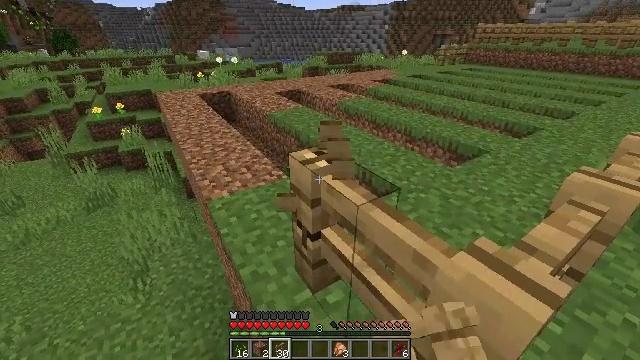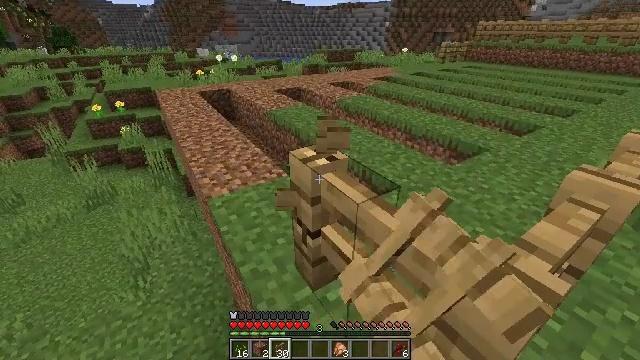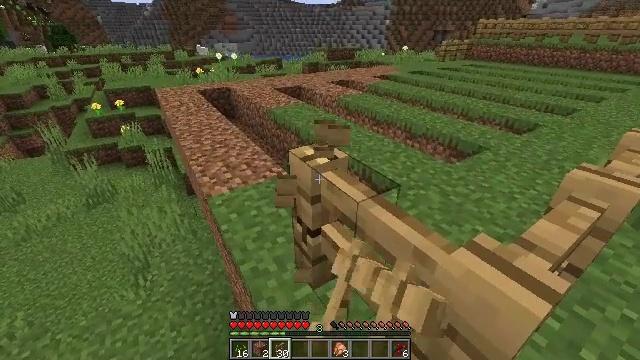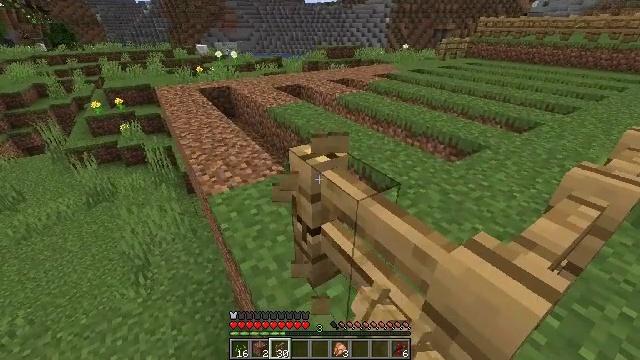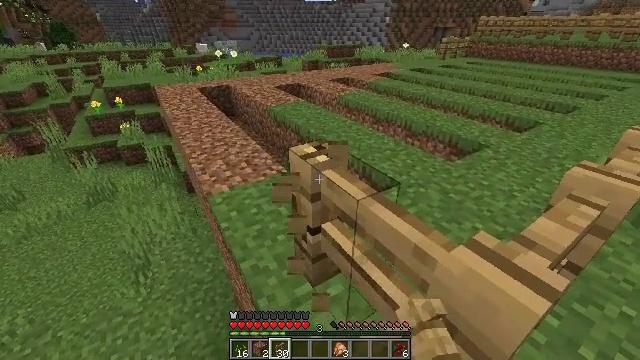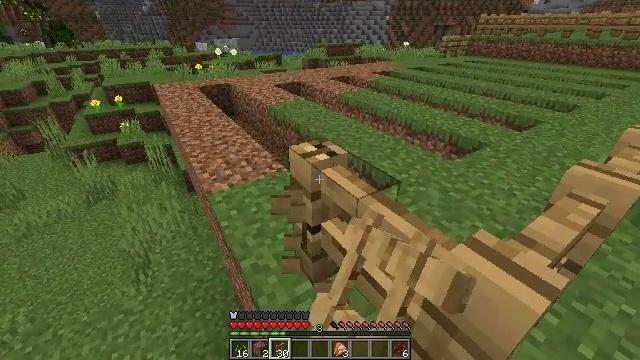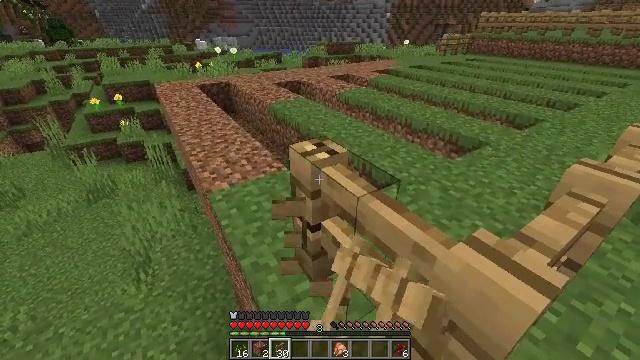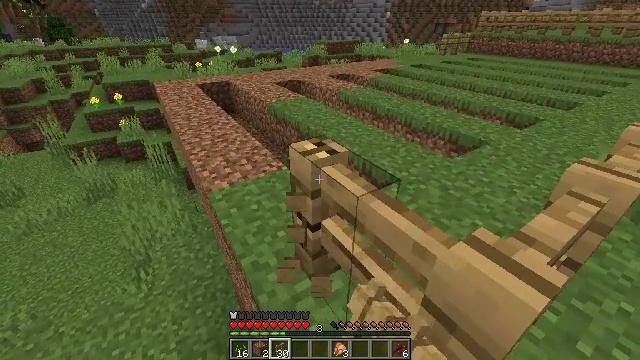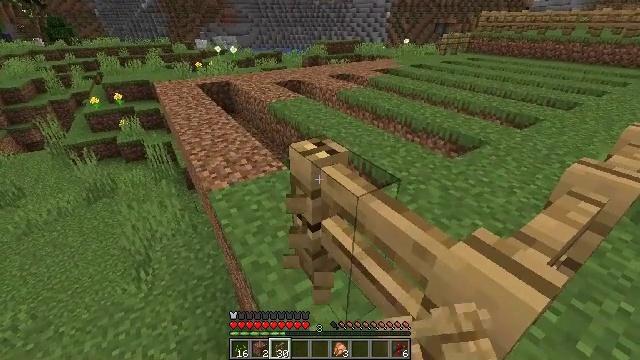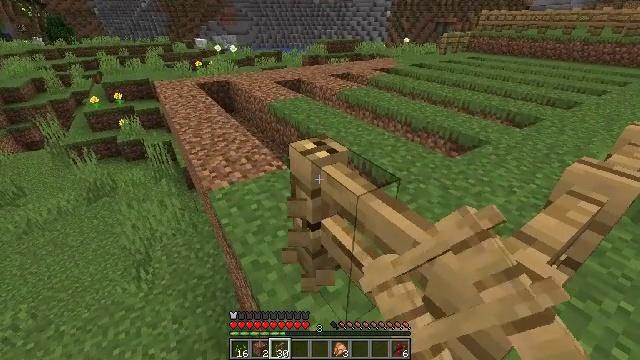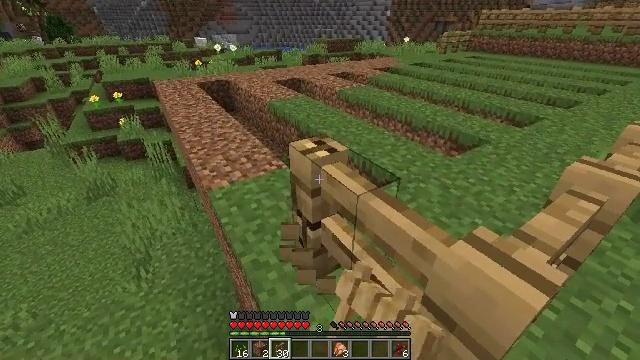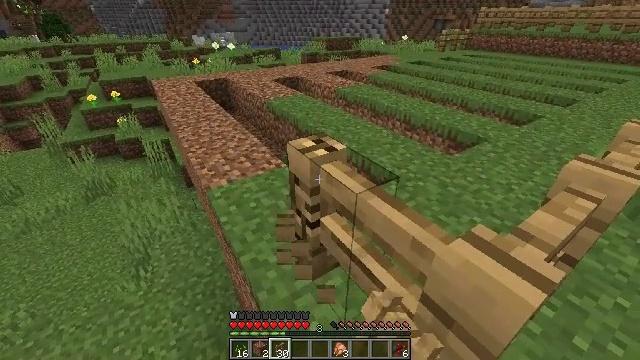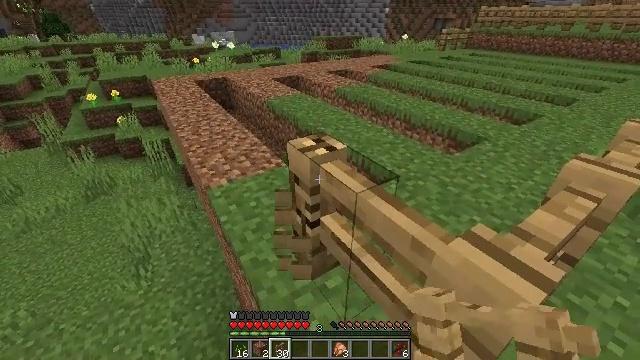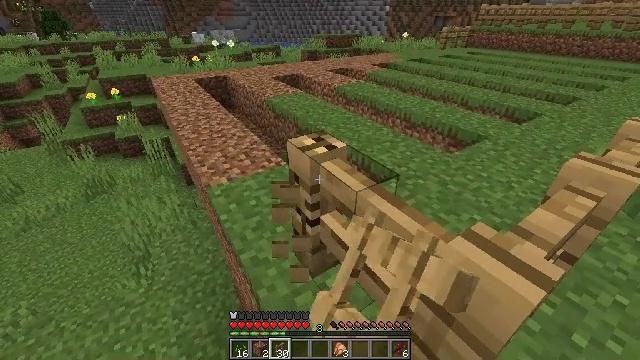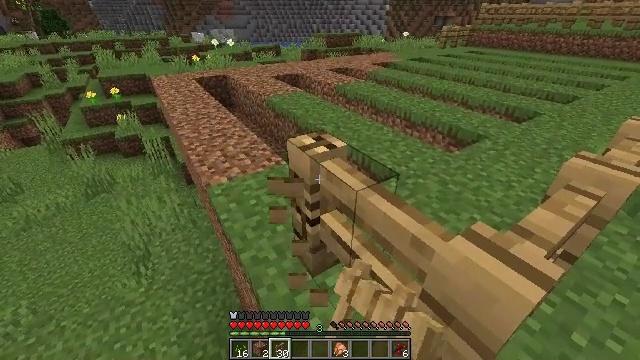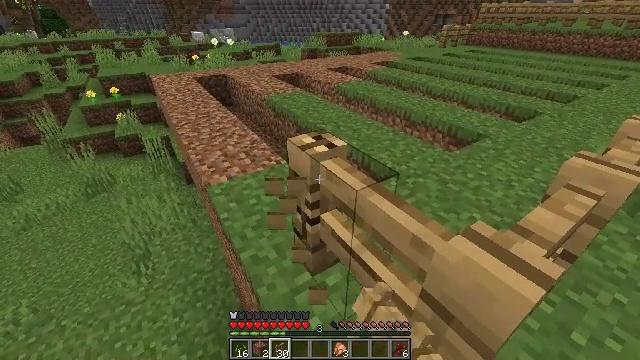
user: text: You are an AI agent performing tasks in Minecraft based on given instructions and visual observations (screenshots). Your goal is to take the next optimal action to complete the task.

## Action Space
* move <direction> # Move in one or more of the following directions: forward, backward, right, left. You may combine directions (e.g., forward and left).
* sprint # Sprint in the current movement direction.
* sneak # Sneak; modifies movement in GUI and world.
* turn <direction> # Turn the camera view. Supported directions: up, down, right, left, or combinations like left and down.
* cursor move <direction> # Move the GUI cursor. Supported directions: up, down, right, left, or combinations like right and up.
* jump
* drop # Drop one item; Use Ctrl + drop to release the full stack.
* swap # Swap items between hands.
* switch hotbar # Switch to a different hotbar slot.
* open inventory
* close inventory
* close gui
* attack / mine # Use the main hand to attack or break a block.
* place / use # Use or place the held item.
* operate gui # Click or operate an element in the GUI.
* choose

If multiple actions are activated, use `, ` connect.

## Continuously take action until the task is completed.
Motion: motion action
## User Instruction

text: Remove the oak fence from its place.
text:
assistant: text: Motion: attack / mine
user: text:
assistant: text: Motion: attack / mine
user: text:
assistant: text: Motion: attack / mine
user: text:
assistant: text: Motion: attack / mine
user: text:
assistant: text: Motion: attack / mine
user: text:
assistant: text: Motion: attack / mine
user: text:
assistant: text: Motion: attack / mine
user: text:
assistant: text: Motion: attack / mine
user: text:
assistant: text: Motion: attack / mine
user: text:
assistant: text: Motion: attack / mine
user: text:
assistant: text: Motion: attack / mine
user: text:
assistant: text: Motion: attack / mine
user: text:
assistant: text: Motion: attack / mine
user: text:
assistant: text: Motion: attack / mine
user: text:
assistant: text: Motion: attack / mine
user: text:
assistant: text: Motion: attack / mine
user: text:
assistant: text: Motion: attack / mine
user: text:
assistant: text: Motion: attack / mine
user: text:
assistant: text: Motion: attack / mine
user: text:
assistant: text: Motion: attack / mine
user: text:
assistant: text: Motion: attack / mine
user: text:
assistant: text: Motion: attack / mine
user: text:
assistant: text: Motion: attack / mine
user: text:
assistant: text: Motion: attack / mine
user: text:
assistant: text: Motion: attack / mine
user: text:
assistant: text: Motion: attack / mine
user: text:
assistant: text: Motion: attack / mine
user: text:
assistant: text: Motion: attack / mine
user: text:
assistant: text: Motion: attack / mine
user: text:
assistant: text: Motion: attack / mine